Question: In my iPad application I added 'UISearchBar' programmatically.
When I click on the searchBar, a table containing data appears. When I tap on the row in table, it should navigate to new view
for example:

when I tap on "reliance" it should show a new view. Any suggestions on how I can accomplish this?
'''
- (void)tableView:(UITableView *)tableView didSelectRowAtIndexPath:(NSIndexPath *)indexPath {
ContentController *detailview = [[ContentController alloc] initWithNibName:@"ContentController" bundle:nil];
detailview.detailString = [NSString stringWithFormat:@"%d",indexPath.row];
[self.view addSubView:detailView];
[detailview release];
}
'''
so I added the code above. Do I need to do anything else?
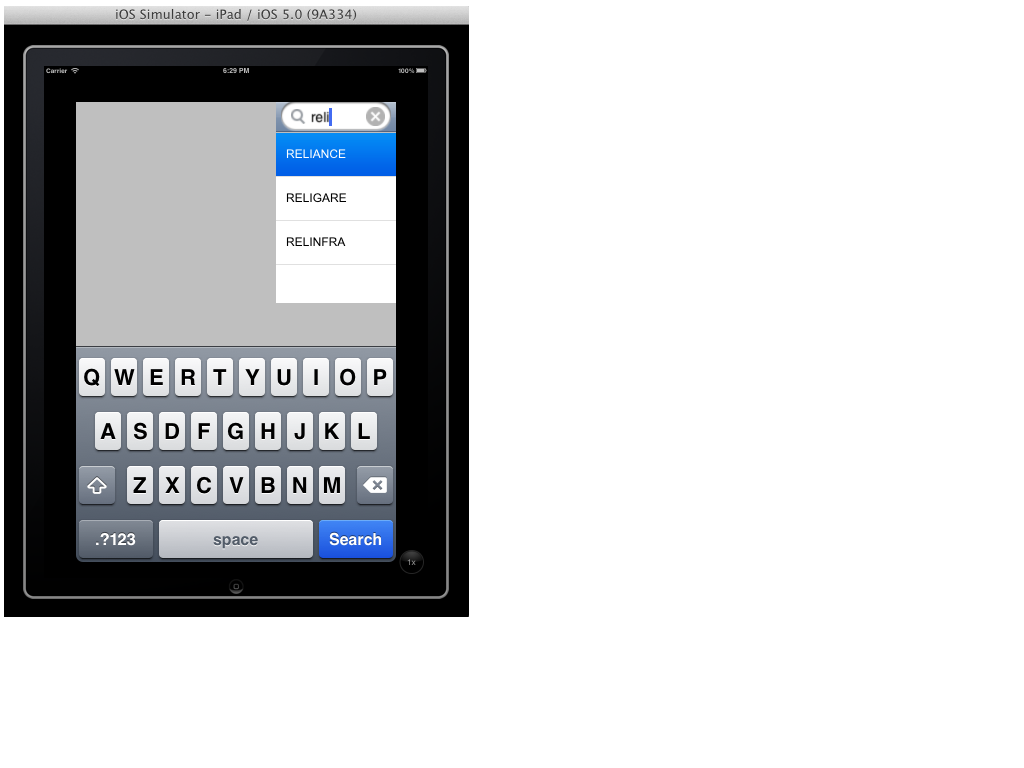
Answer: Implement the 'UITableViewDelegate' method 'didSelectRowAtIndexPath' and push your new view onto the navigation stack.
'''
- (void)tableView:(UITableView *)tableView didSelectRowAtIndexPath:(NSIndexPath *)indexPath {
// Some code
// Initialize your new view here
[self.navigationController pushViewContoller:yourViewController animated:YES];
}
'''